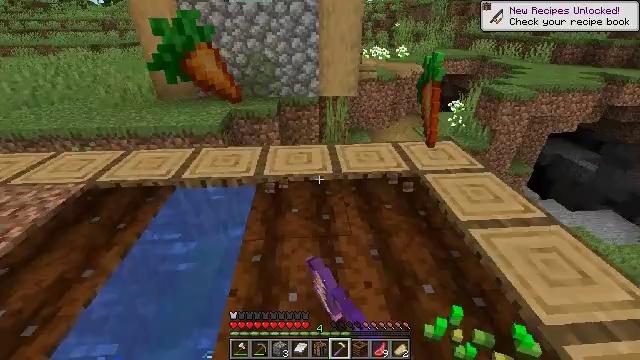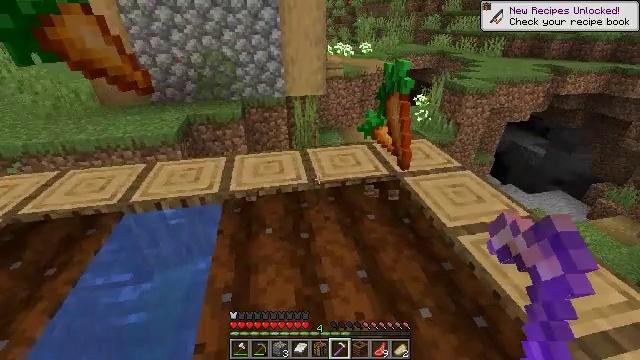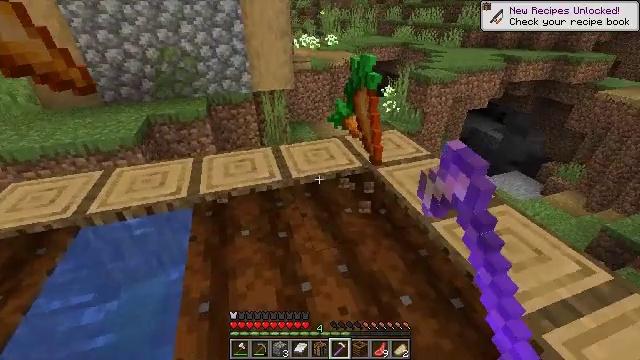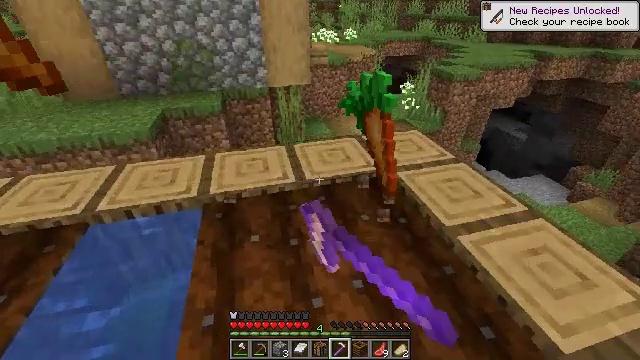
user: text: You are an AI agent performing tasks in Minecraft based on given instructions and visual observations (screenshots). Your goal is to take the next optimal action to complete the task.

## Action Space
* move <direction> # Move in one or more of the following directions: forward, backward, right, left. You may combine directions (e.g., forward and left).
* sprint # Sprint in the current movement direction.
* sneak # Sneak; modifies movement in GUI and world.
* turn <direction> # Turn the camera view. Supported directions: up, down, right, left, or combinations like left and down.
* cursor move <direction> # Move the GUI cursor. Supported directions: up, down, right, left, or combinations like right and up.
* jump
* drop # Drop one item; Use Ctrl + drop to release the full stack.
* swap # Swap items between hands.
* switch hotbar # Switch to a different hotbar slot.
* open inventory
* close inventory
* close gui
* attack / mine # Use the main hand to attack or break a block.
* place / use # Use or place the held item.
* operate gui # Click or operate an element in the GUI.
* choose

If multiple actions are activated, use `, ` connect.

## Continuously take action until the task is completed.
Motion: motion action
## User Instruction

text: Destroy the wheat to collect it.
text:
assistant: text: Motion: move forward, turn right, attack / mine
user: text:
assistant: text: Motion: move forward, turn right and down, attack / mine
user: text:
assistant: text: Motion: move forward, turn left and down, attack / mine
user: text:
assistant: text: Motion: attack / mine